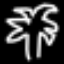
Label: palm tree